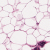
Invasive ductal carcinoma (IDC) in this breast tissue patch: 0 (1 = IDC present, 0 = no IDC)